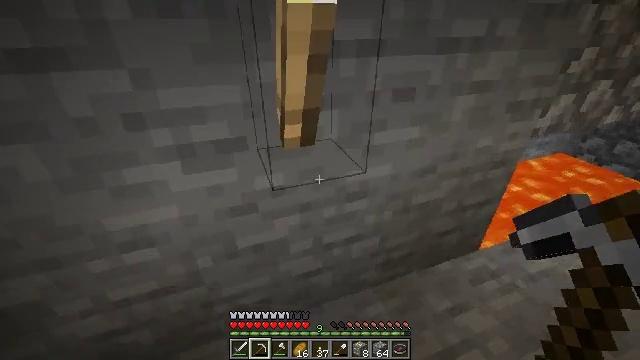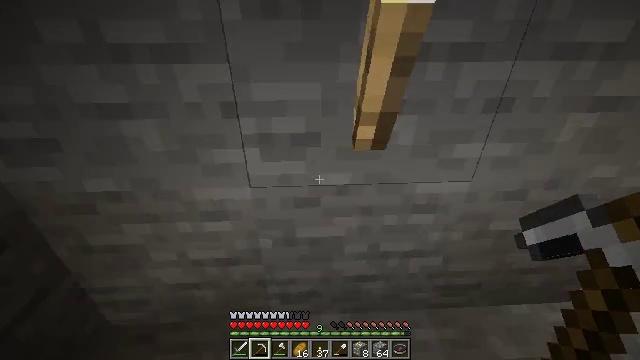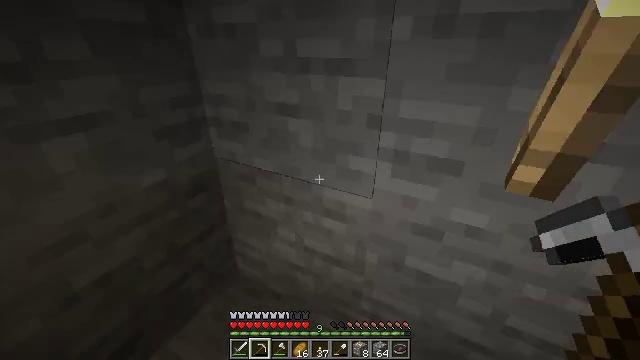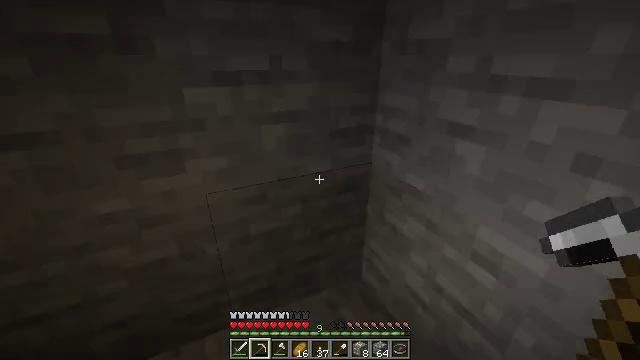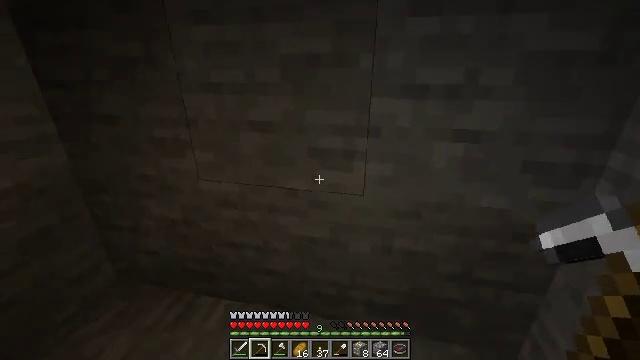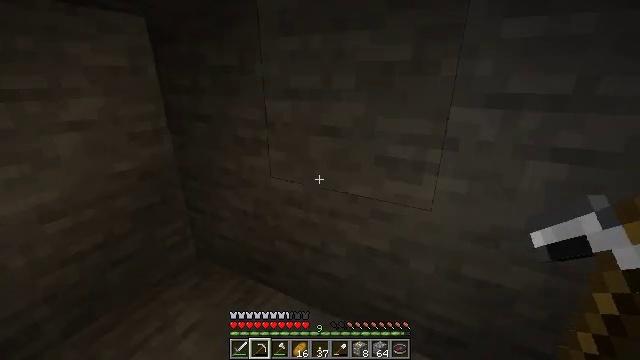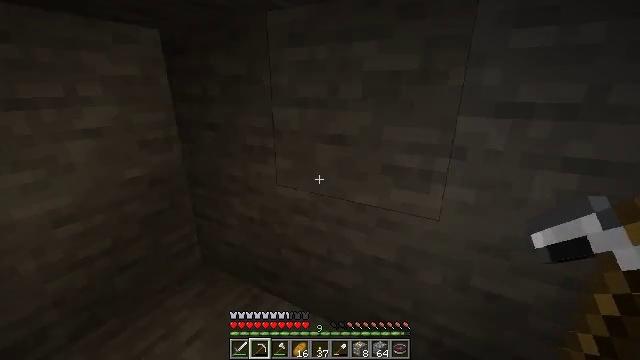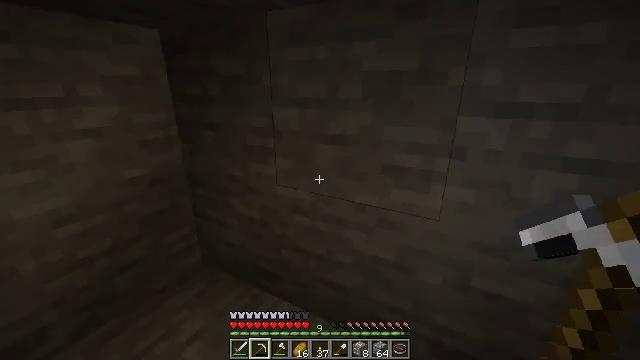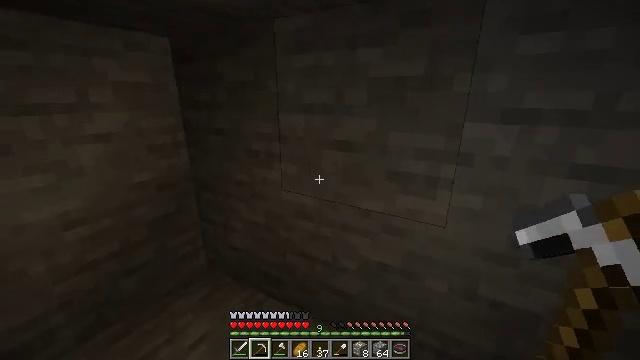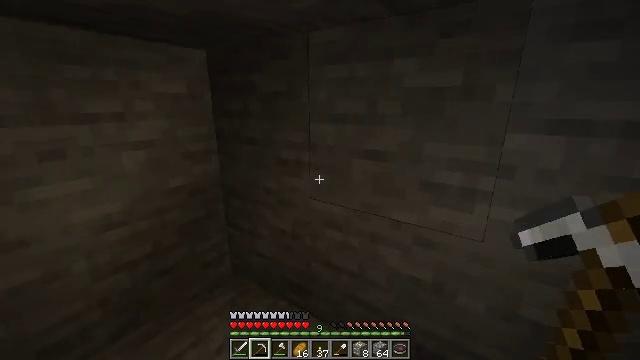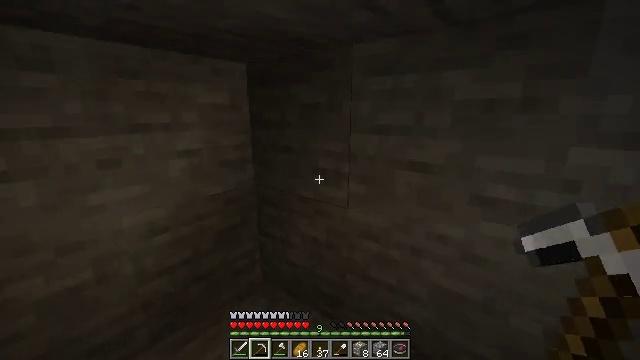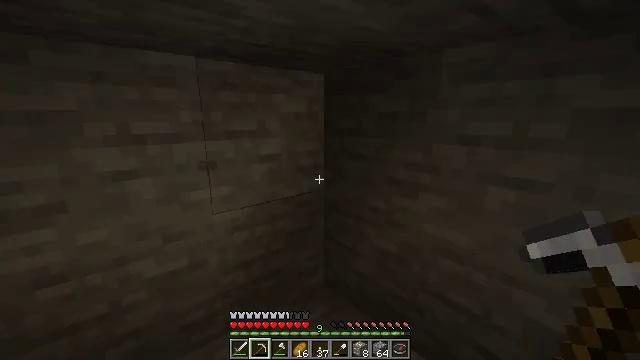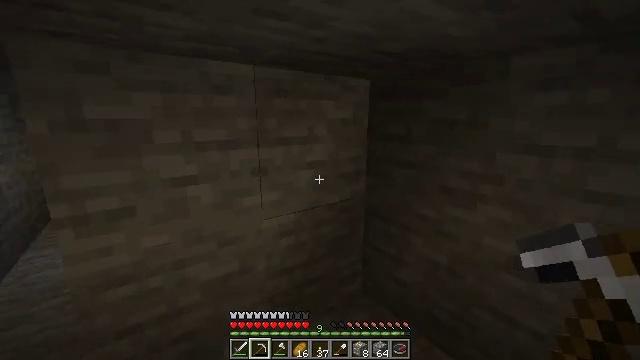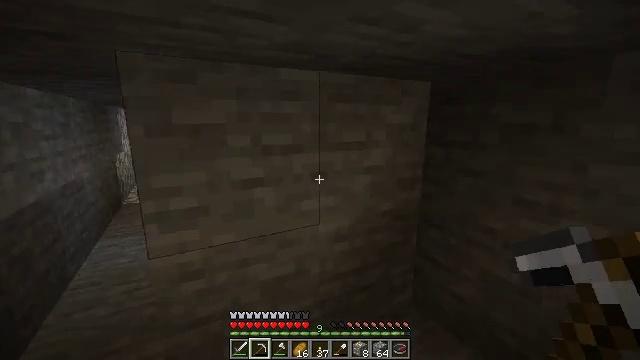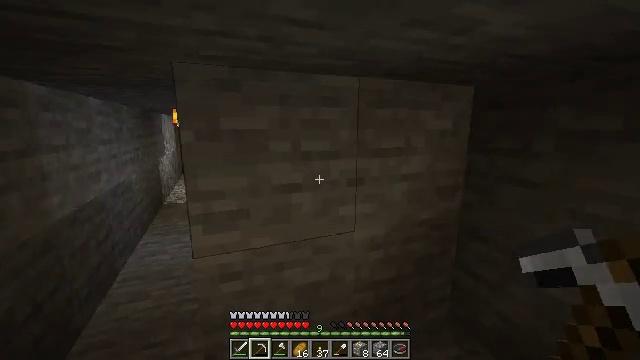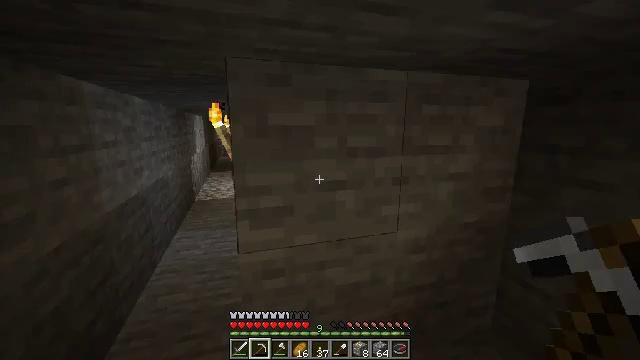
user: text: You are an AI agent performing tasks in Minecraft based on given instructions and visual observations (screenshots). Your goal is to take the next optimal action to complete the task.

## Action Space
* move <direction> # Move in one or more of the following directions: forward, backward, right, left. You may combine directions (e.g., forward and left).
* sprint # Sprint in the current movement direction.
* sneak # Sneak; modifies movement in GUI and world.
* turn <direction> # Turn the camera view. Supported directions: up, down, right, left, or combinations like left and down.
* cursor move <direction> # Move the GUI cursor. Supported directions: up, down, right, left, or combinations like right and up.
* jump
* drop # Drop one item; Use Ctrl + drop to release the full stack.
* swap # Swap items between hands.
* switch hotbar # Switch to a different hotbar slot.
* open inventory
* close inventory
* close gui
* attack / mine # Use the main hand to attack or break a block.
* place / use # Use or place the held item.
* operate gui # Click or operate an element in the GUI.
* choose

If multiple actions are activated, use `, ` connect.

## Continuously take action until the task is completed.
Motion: motion action
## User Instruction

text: Harvest stone in the caves.
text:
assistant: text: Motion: turn left
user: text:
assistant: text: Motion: turn left and up
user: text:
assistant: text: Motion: turn left and up
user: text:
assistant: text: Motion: turn left and up
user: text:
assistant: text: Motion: turn left and up
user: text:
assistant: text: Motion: turn left and up
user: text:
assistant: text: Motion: no_op
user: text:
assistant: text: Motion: turn left and up
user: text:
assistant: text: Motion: move left, turn left and up
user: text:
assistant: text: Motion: move left, turn left and up
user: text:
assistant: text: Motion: move left, turn left and up
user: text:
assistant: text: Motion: move left, turn left
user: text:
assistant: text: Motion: move left, turn left
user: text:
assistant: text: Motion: turn left and up
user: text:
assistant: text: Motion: turn left
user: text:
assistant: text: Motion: no_op
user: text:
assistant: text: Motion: no_op
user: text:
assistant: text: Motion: no_op
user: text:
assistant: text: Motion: no_op
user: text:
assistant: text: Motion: move left, turn right and down
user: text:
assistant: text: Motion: move left, turn right and down
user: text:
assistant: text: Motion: move left
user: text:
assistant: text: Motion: no_op
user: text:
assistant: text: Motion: no_op
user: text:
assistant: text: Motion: no_op
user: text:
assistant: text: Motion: turn right
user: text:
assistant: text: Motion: turn right
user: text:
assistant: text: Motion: turn up
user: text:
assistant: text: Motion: turn right
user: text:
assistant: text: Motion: move right